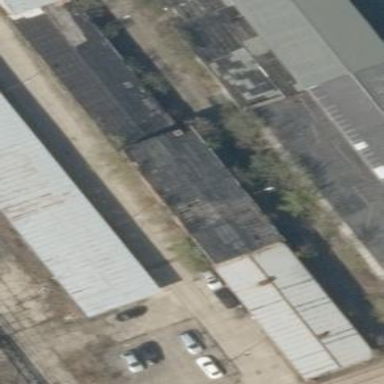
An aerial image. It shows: Shed building.